Question: Already, I've checked at least 20 resources and am out of ideas:
I have a clean, remote Ubuntu EC2 instance, fresh from the AMI, having stopped only to install LAMP, phpmyadmin, and xdebug on it. Yes, I have configured my remote EC2 instance's php.ini file as follows:

Meanwhile, back on my laptop I have Netbeans & Eclipse installed. While I can get either to seamlessly upload and Run my php web app on my EC2 site (via SSH/SFTP) as soon as I hit "Debug" from either, index.php gets uploaded, a browser window opens, and then NOTHING HAPPENS. The page doesn't load, the Debug perspective doesn't open, breakpoints don't get triggered, nothing. Netbeans just hangs out saying "waiting for connection" whereas Eclipse just sits at the notorious 57% level (& yes, I toggled the xdebug.idekey before testing with Eclipse)).
So I tested xdebug's functionality on my server according to the instructions found <URL>, but nothing seems to be working. I am out & out flummoxed, a self-confessed noob, and appreciative of any insight seasoned professionals in the community may have to offer.
Thanks,
Debbie
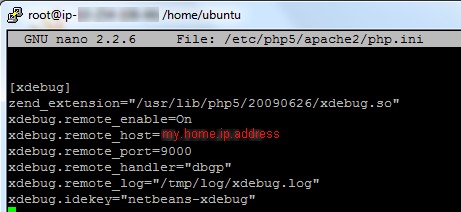
Answer: This feels like a networking issue to me. Port 9000 may not be accessible. The quickest way to test is to telnet to port 9000 on the remote system (if you have a telnet client installed that allows you to specify which port to telnet to). If the telnet attempt times out or is closed by the remote system you will see the error and this verifies that there is a networking issue.
I would check /etc/services to make sure that port 9000 is not reserved for use of something else. If port 9000 exists and is uncommented then something else is using the port and that services does not know how to respond to your request so it hangs.
I would do a netstat (lookup params to see "all" listening ports) and make sure the remote system is listening on port 9000. If you don't see port 9000 then the remote system is not configured to establish the connection.
If you are on a WIFI network then port 9000 may need to be port forwarded to the remote system using the internal cable modem configuration menu/utility. This is the scenerio I favor because I've wasted so much time solving this kind of problem with different software.
Good luck, you have more troubleshooting ahead of you and different questions to ask to resolve your problem.